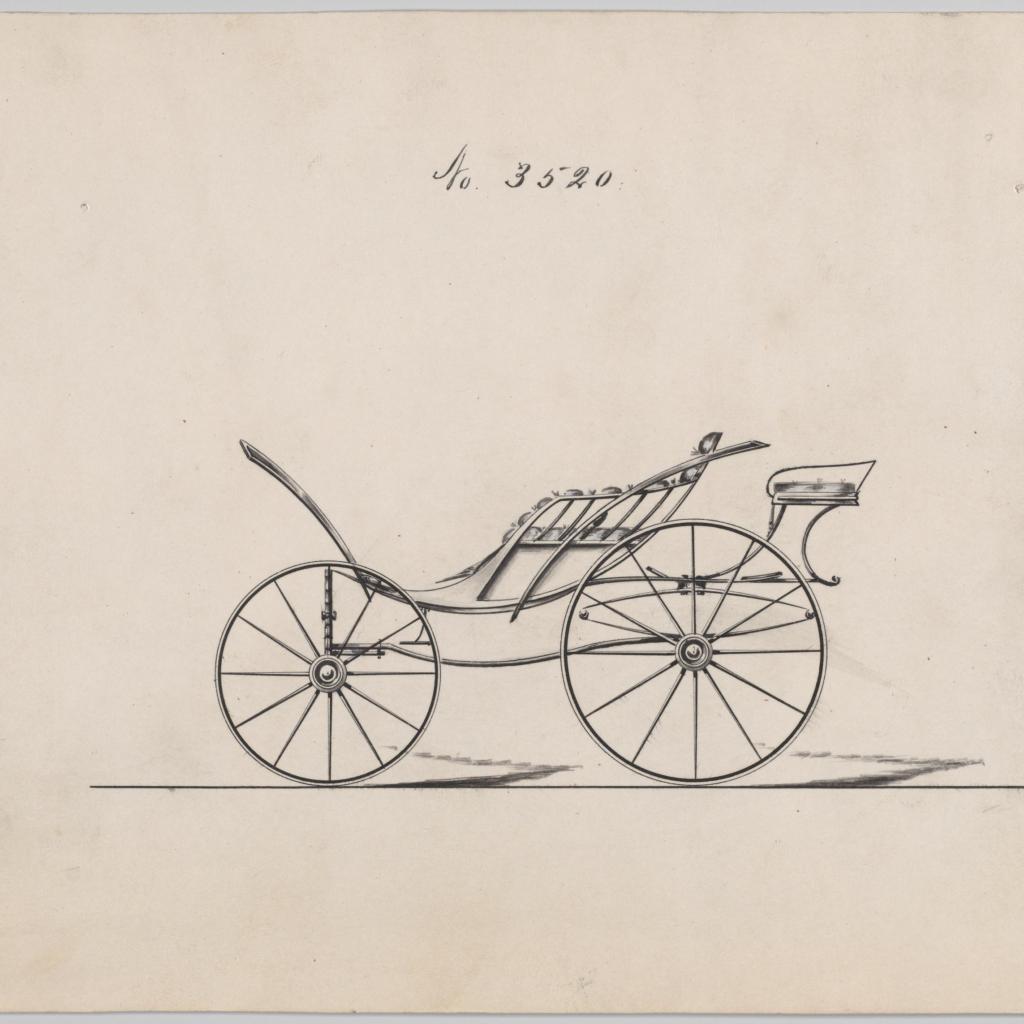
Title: Design for Pony Phaeton, no. 3520
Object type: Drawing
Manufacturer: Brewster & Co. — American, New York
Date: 1879
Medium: Pen and black ink
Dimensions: Sheet: 6 1/4 x 9 1/4 in. (15.9 x 23.5 cm)
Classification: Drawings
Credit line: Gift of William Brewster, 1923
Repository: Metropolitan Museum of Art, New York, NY